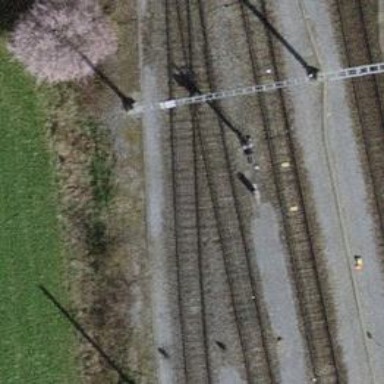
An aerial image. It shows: Single railway track with electrified contact line. It is spur track.